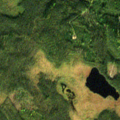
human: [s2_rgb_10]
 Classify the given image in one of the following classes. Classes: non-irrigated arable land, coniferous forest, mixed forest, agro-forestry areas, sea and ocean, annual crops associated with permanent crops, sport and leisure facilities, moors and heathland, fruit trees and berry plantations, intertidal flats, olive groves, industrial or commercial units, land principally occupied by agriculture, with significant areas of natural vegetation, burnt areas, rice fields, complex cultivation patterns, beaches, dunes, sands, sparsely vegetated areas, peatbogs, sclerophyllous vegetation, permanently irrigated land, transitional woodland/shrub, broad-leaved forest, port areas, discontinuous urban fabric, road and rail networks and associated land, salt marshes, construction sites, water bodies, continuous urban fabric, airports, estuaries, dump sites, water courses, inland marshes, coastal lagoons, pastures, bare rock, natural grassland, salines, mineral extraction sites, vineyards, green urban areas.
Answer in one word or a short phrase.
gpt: coniferous forest, mixed forest, peatbogs